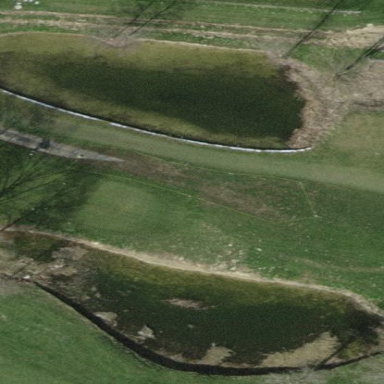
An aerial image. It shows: Water hazard on golf course. The hazard is natural water feature.